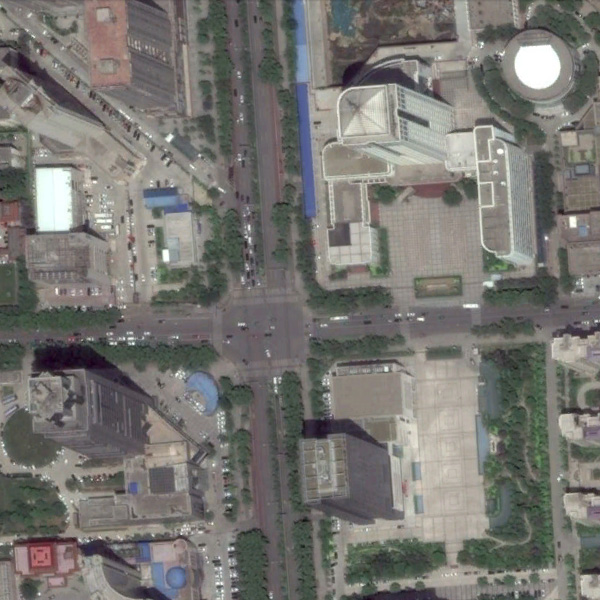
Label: Commercial